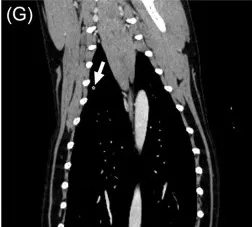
Dorsal reformatted bone window. CT showing the pulmonary nodule within the right cranial lung lobe (black and white arrows).
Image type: radiology (ct)